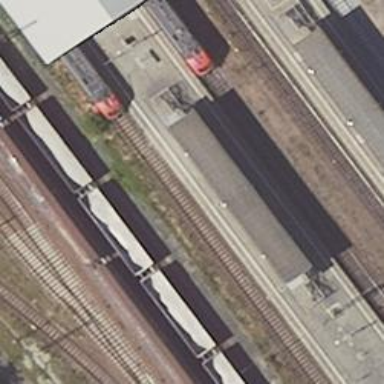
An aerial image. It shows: Railway signal.